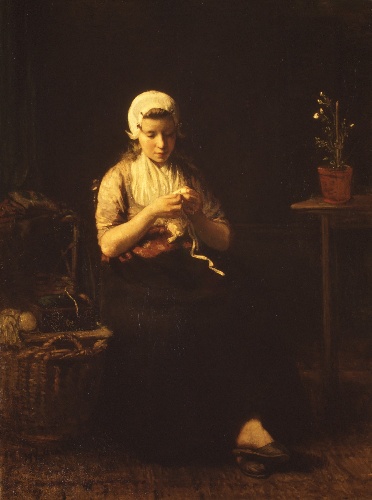
Title: Expectation
Artist: Jozef Israëls
Artist bio: Dutch, Groningen 1824–1911 Scheveningen
Object type: Painting
Classification: Paintings
Medium: Oil on canvas
Dimensions: 71 1/2 x 54 in. (181.6 x 137.2 cm)
Department: European Paintings
Credit line: Gift of George I. Seney, 1887
Accession year: 1887
Repository: Metropolitan Museum of Art, New York, NY
Tags: Women|Needlework